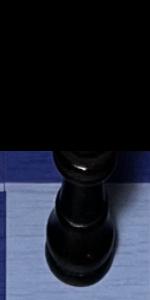
Label: King_Black